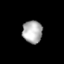
Tissue: lung
Cell type: Epithelial cells
Senescence score: 0.2033
Nuclear area (px): 439
Mean DAPI intensity: 175.456